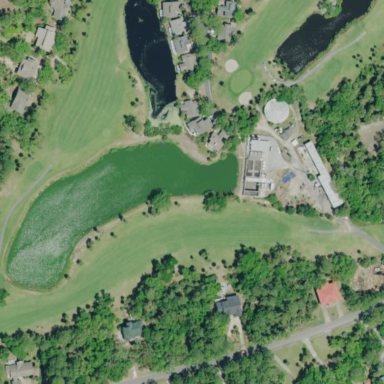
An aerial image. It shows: Picturesque scene of golf course with lateral water hazard.